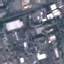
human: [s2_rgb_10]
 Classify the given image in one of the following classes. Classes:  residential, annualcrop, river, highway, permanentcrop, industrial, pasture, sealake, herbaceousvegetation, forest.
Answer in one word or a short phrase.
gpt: Industrial